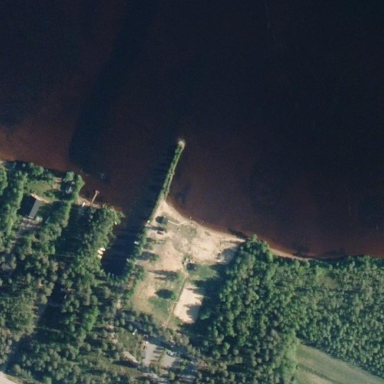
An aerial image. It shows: Beach area ideal for swimming.